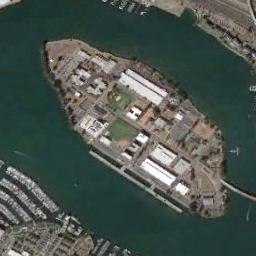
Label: island